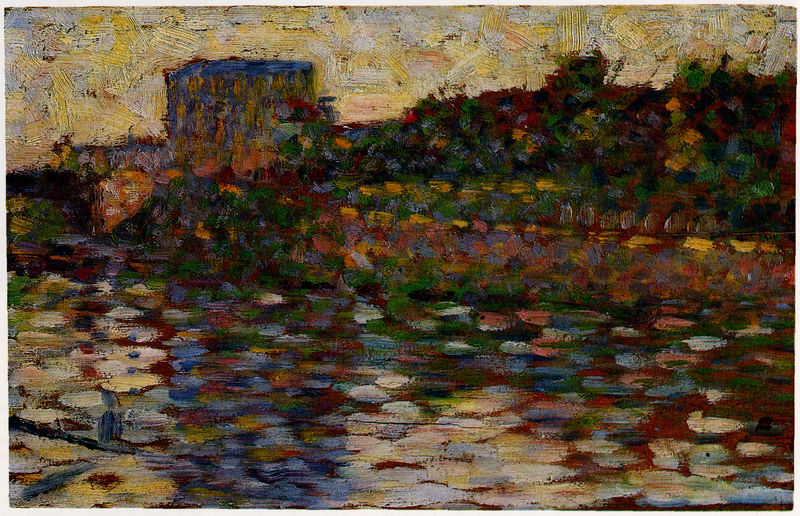
Titel: Courbevoie, paysage à la tourelle
Künstler: Georges Pierre Seurat
Institution: Privatbesitz
Schlagwörter: baum, blau, dunkel, himmel, schatten, wasser, weiß, bäume, fluss, gelb, grün, impressionismus, landschaft, menschen, ufer, braun, bunt, grau, hell, licht, schwarz, ölbild, haus, rot, wiese, felder, natur, spiegelung, gebüsch, pastos, sonne, anhöhe, farbig, pointilismus, warm, farben, mauer, duktus, impressionistisch, striche, impression, punkte, punkt, tupfen, flecken, flimmern, seurat, spiegelungen, fließen, bauwerk